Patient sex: M
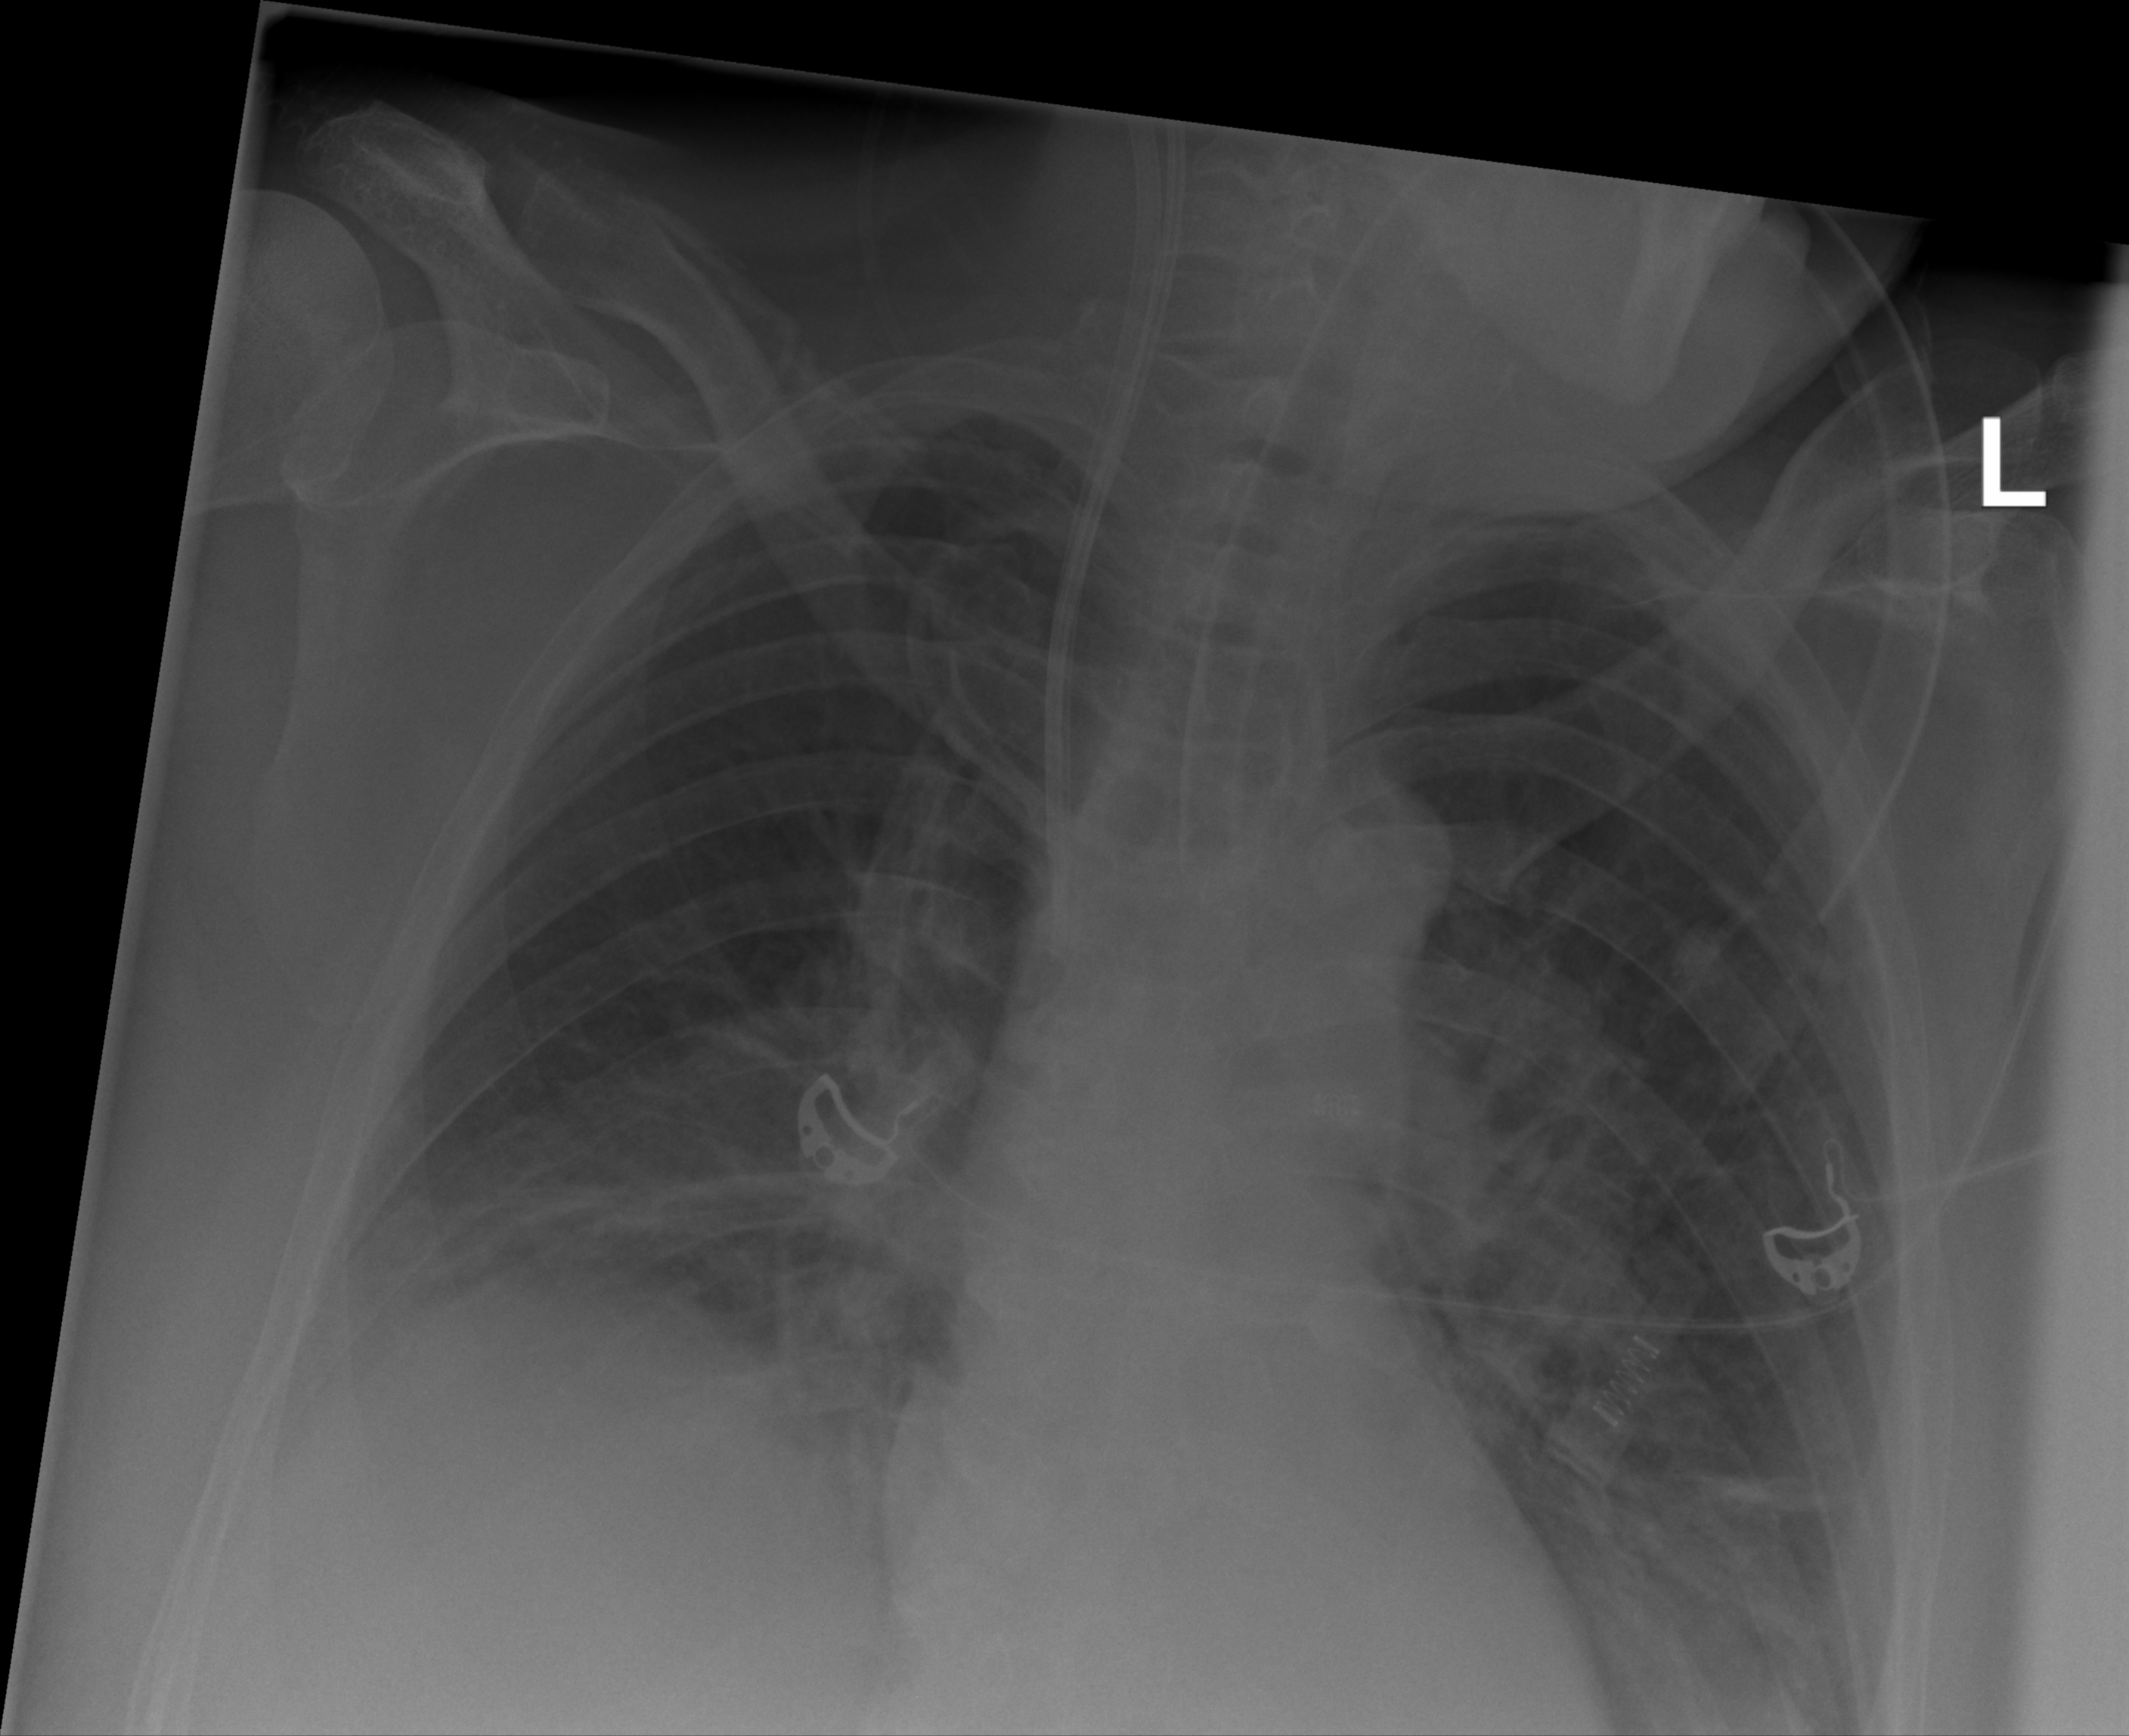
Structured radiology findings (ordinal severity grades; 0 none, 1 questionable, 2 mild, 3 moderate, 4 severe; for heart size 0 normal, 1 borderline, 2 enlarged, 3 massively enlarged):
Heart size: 1
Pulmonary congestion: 2
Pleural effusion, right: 1
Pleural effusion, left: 2
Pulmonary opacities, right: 2
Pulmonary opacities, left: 2
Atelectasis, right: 2
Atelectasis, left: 2